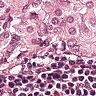
Metastatic tissue present: yes